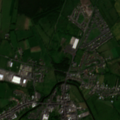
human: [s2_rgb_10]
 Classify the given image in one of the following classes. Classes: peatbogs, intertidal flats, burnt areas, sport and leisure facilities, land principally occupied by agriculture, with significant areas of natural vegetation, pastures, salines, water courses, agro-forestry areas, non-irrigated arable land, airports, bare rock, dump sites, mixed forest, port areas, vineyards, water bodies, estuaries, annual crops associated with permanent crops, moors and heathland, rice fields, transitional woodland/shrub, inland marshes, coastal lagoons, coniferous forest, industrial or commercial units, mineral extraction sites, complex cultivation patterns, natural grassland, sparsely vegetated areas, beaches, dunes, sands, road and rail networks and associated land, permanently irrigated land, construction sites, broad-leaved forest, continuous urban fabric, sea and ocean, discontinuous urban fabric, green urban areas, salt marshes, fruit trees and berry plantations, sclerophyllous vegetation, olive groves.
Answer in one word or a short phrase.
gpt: discontinuous urban fabric, pastures, land principally occupied by agriculture, with significant areas of natural vegetation, broad-leaved forest